Question: I'm using LibGdx and Tiled and when moving around the screen, there are both horizontal and vertical lines appearing on the game. I can post any code you need, if necessary. How do I get these lines to stop?

Here's a gfycat gif of the lines:
<URL>
Here's a small bitbucket repository, as small as I could get it that has the same glitch in it:
<URL>
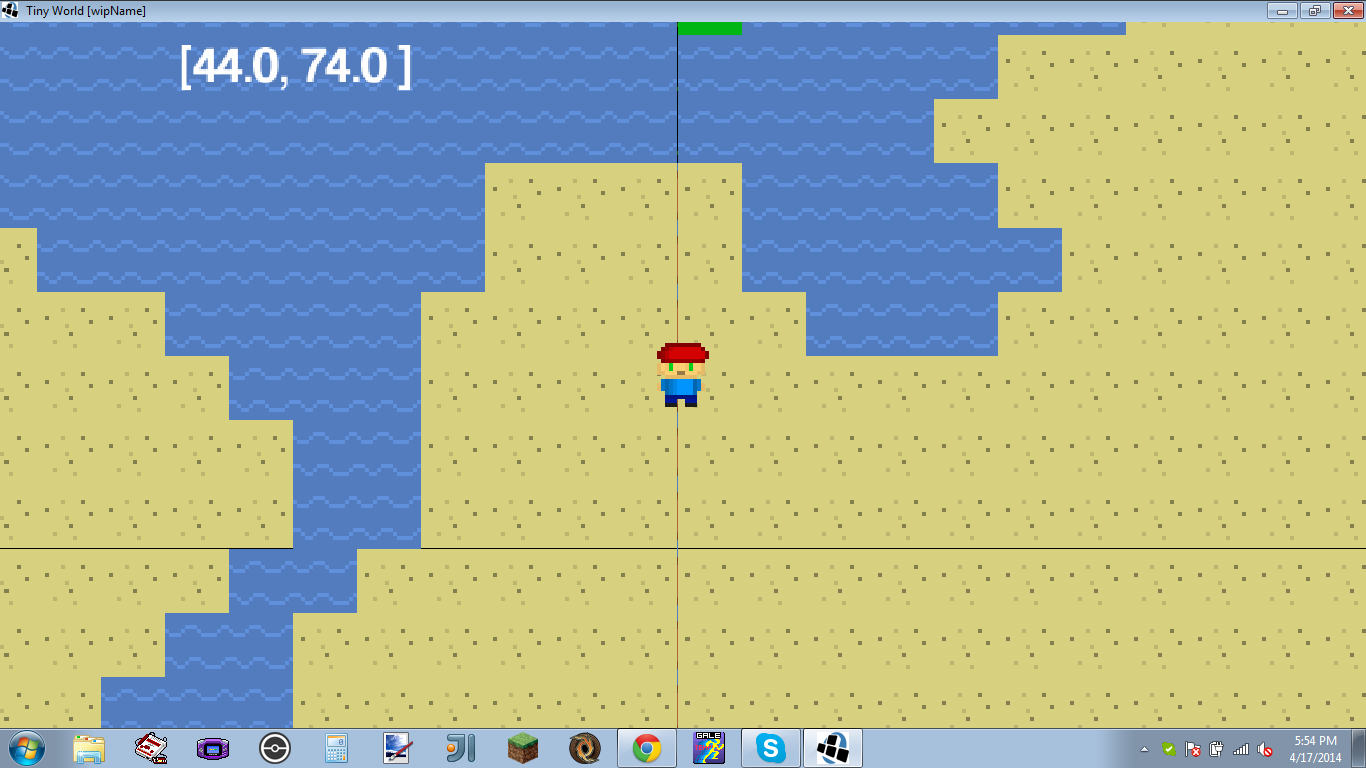
Answer: This is because you need to add a padding to your tiles.
This is a pretty common problem and you are not the first to encounter it. Basically due to rounding errors when scaling and panning around, sometimes you will render the area "between" two tiles, which will result in nothing being rendered -> black background colour comes through.
You basically need to use some tools to add the padding to your tileset. In this <URL> I explained how to do it.
There is also one more questions regarding this topic on stackoverflow <URL>.